Question: I've got a WinForm application with separate groupboxes and objects, but the code isn't sorted by groupbox and pretty messed up.
Can the code be split in 2 files or something with the objects on the same place?
EDIT:
this is my code:

how should i split it?
(i need everything with News and everything with Dir changed)
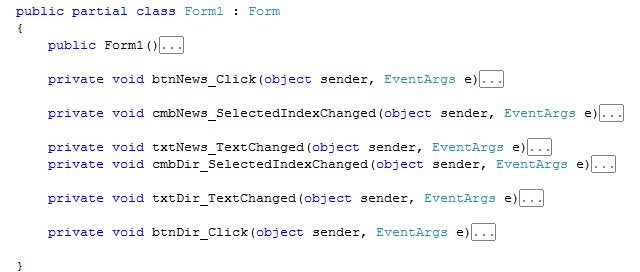
Answer: You may find it easier and less problematic to use regions than trying to split out the files:
'''
#region - TextBox Events -
private void txtNews_TextChanged() {...}
private void txtDir_TextChanged() {...}
#endregion
#region - ComboBox Events -
private void cmbNews_SelectedIndexChanged() {...}
private void cmbDir_SelectedIndexChanged() {...}
#endregion
'''
which, when collapsed, looks like
'''
- TextBox Events -
- ComboBox Events -
'''
You could also consider a tool like Ora to navigate large files: <URL> JetBrains' Resharper also has an excellent file-structure viewer.